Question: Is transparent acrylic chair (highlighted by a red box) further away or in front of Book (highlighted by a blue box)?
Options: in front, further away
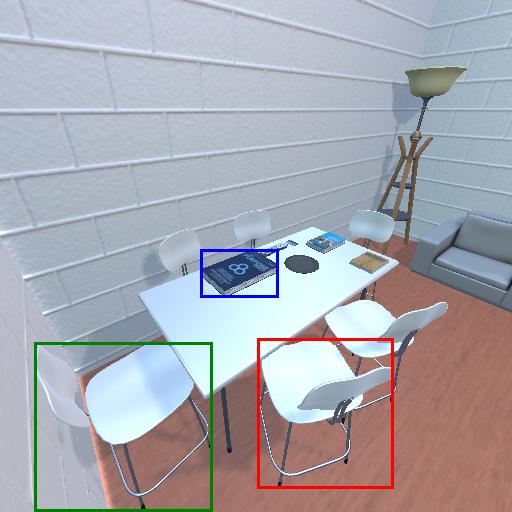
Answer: in front